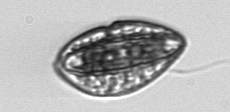
Label: Gyrodinium